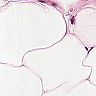
Metastatic tissue present: no